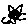
Label: cat